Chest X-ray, AP view. Patient: 32 years old, sex M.
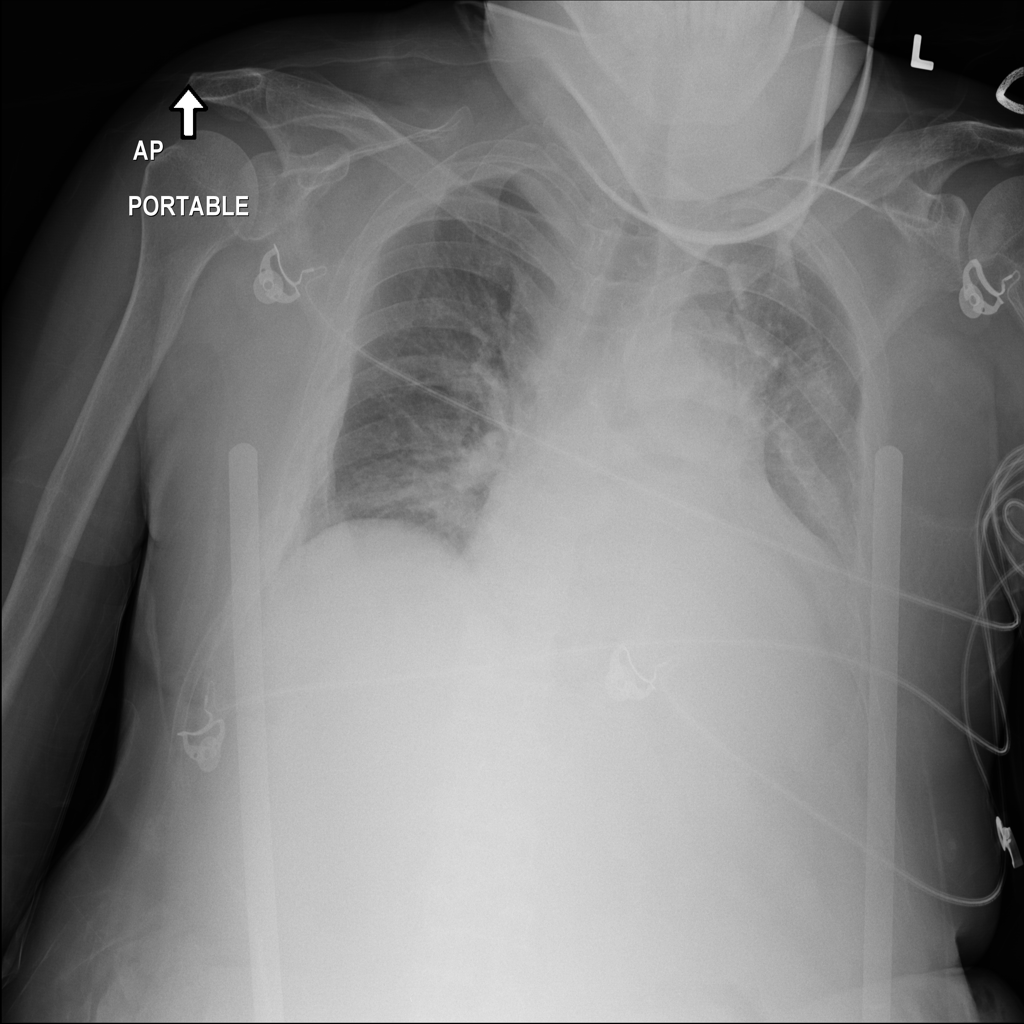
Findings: Atelectasis, Infiltration